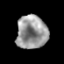
Tissue: prostate
Cell type: Myeloid cells
Senescence score: 0.3388
Nuclear area (px): 1013
Mean DAPI intensity: 151.652